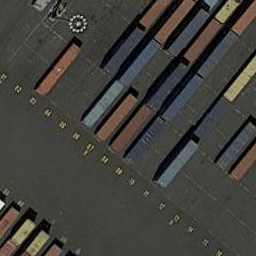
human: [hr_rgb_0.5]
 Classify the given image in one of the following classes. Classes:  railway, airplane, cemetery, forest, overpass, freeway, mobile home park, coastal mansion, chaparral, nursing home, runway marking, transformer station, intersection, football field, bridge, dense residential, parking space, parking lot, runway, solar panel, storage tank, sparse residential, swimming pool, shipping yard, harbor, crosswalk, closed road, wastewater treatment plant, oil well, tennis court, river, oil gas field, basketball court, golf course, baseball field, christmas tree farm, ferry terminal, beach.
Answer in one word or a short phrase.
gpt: shipping yard